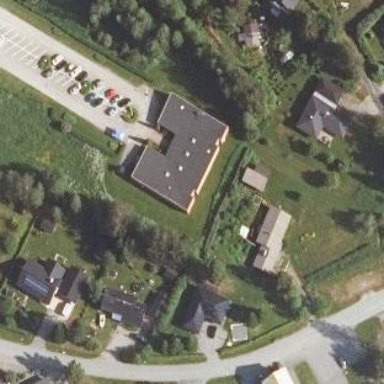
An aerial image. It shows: Hospital building.